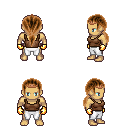
a pixel art fantasy rpg character, male body template, human, tanned skin, brown pirate shirt, white pants, brown ponytail hairstyle, bronze tiara, gold gloves, four views (front, back, left, right), 2x2 character sprite sheet, small pixel art, hard edges, no anti-aliasing